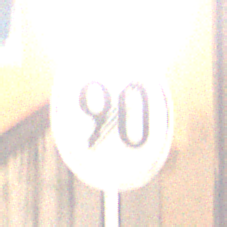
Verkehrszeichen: EndeGeschwindigkeit90
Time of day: Night
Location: Outdoor (Urban)
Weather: PartlyCloudy
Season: NotSpecified
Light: Artificial